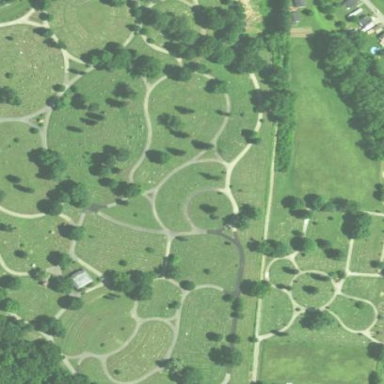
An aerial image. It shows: Cemetery.